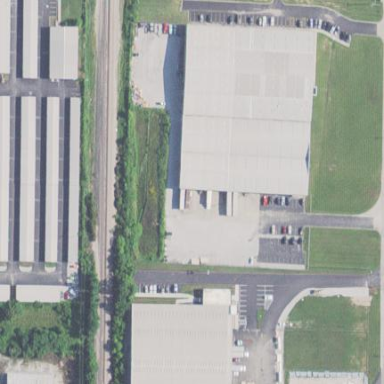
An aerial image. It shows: Commercial building.